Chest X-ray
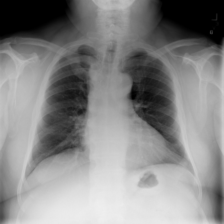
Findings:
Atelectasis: negative
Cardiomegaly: negative
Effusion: negative
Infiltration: negative
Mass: negative
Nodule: negative
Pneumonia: negative
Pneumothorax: negative
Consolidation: negative
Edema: negative
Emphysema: negative
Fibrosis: negative
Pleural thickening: negative
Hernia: negative